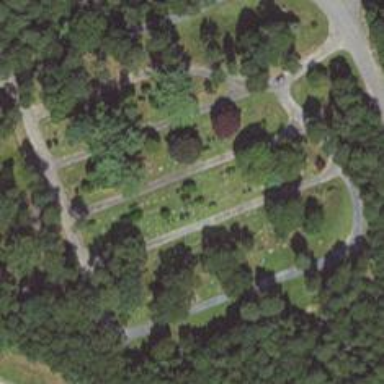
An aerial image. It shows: Cemetery.